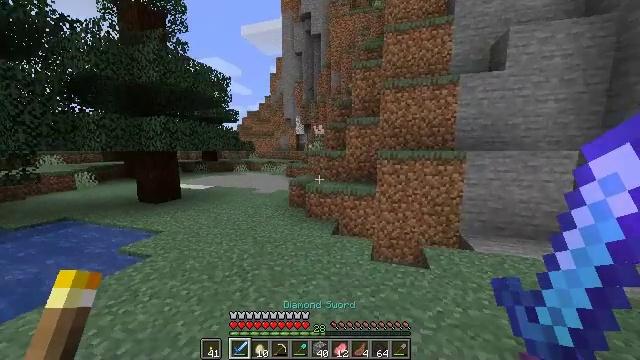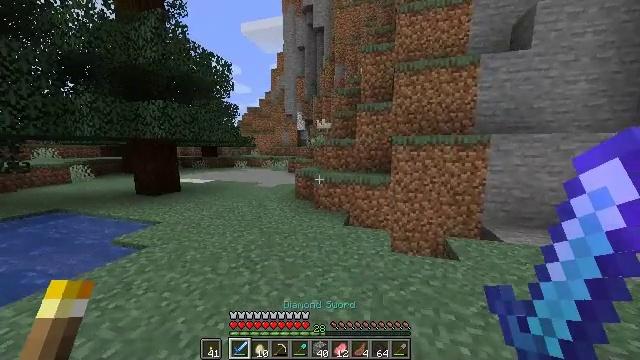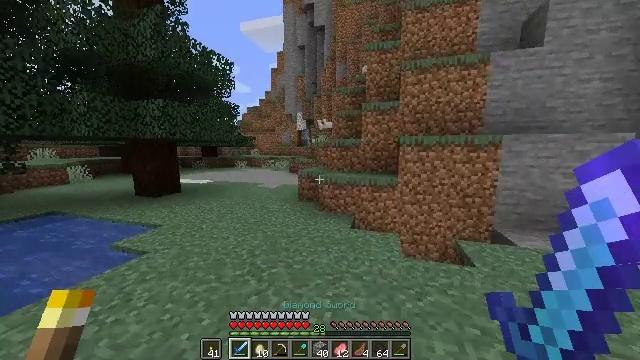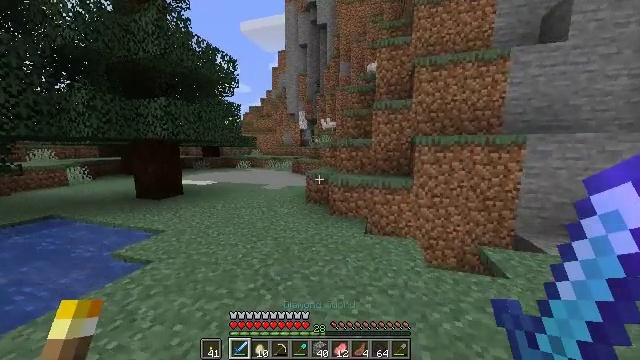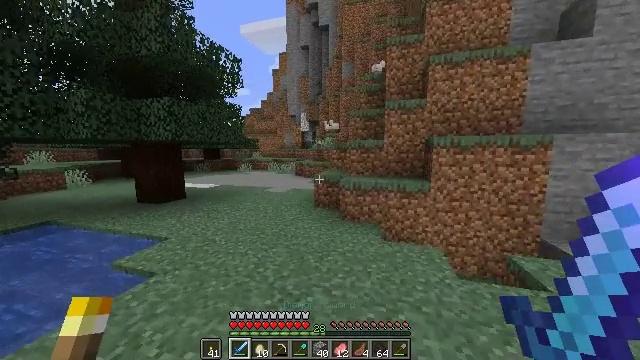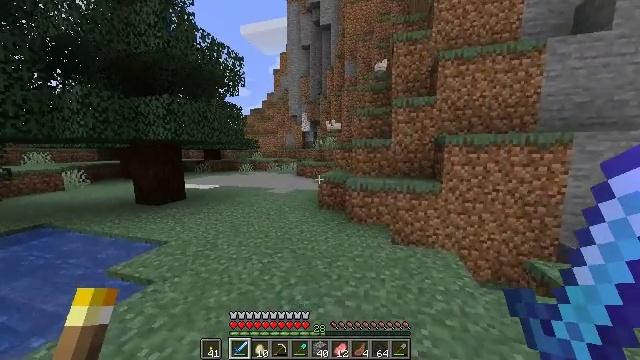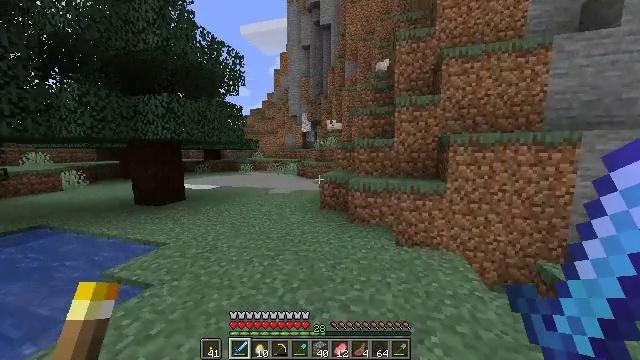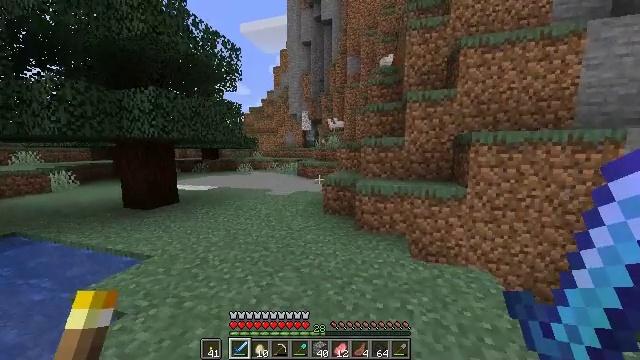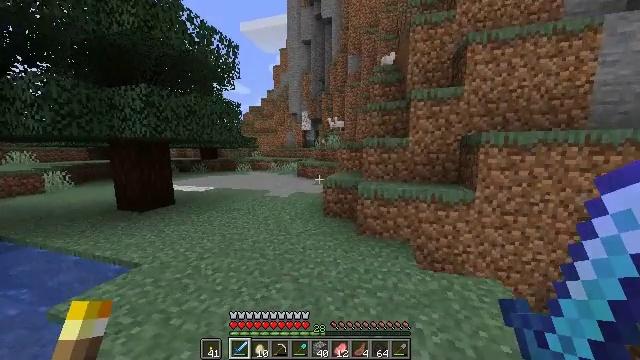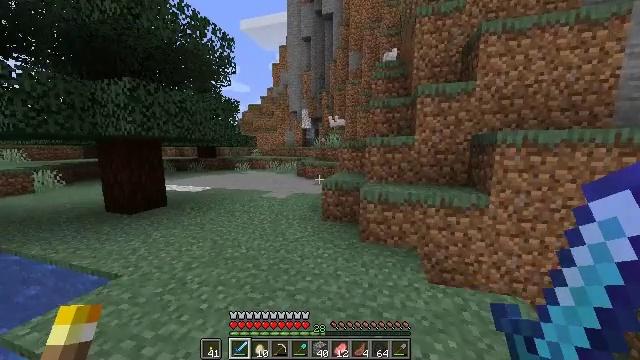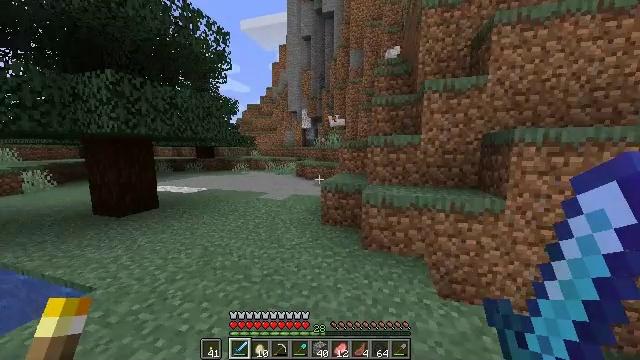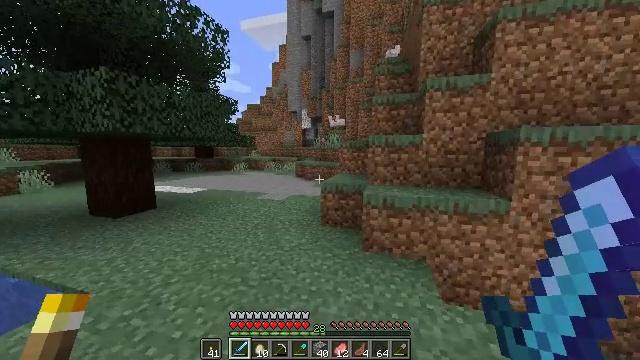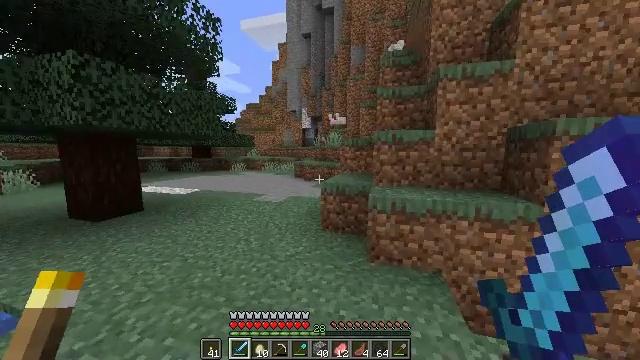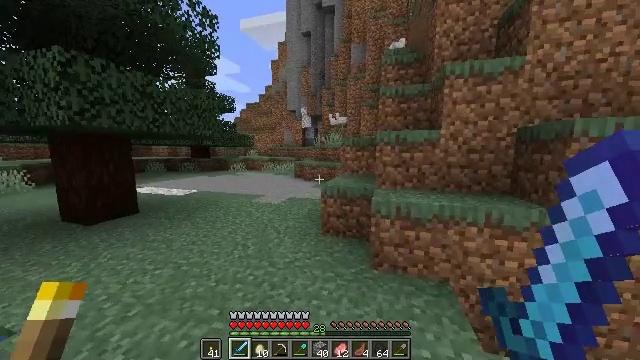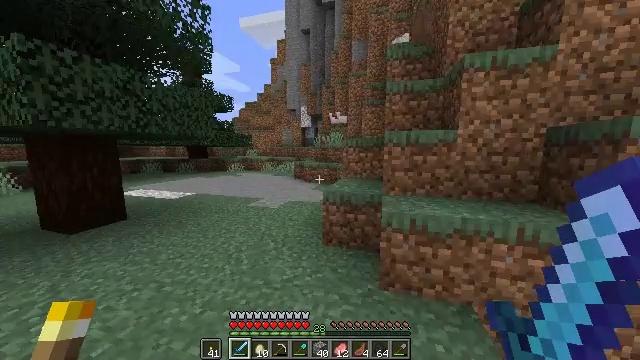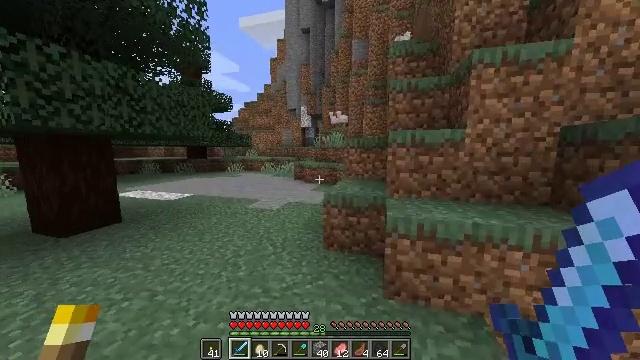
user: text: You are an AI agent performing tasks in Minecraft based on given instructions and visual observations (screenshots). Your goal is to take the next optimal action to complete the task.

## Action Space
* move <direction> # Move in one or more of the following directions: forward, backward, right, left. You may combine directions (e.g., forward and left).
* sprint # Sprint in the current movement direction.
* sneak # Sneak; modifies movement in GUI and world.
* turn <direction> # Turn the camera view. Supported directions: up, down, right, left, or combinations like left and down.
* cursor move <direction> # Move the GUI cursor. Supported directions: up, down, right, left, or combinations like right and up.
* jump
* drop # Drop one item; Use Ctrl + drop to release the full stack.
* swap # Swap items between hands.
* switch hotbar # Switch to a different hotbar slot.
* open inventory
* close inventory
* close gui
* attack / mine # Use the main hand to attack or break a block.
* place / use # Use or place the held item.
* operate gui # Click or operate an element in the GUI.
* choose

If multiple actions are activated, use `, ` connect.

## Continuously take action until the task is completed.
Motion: motion action
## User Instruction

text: Hunt animals.
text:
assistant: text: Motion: move forward and move left, sprint
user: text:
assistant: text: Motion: move forward and move left, sprint
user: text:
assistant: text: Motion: move forward and move left, sprint
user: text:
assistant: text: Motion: move forward and move left, sprint
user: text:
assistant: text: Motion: move forward, sprint
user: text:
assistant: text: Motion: move forward, sprint
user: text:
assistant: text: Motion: move forward, sprint
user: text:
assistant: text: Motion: move forward, sprint
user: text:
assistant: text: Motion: move forward, sprint
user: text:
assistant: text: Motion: move forward, sprint
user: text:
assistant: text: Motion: move forward, sprint
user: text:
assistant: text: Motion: move forward, sprint
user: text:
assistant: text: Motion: move forward, sprint
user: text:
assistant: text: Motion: move forward, sprint
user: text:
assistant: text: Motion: move forward, sprint
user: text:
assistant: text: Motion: move forward and move left, sprint
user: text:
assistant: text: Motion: move forward and move left, sprint
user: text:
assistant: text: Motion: move forward and move left, sprint, turn right
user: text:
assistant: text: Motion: move forward and move left, sprint, turn right
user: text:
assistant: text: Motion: move forward and move left, sprint, turn right
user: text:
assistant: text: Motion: move forward and move left, sprint, turn right and up
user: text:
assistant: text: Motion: move forward and move left, sprint, turn right and up
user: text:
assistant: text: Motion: move forward and move left, sprint, turn right and up
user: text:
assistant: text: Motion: move forward and move left, sprint
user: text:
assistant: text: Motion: move forward and move left, sprint
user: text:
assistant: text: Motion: move forward, sprint
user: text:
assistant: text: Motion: move forward, sprint
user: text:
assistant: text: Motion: move forward, sprint
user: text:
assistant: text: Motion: move forward, sprint
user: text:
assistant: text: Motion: move forward and move left, sprint